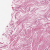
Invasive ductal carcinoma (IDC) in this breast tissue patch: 0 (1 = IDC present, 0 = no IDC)